Question: It just occured those days and It's never occured before,see the logs:
'''
java.lang.NoClassDefFoundError: Could not initialize class org.springframework.beans.factory.BeanCreationException
at org.springframework.beans.factory.support.AbstractAutowireCapableBeanFactory.doCreateBean(AbstractAutowireCapableBeanFactory.java:527)
at org.springframework.beans.factory.support.AbstractAutowireCapableBeanFactory.createBean(AbstractAutowireCapableBeanFactory.java:456)
at org.springframework.beans.factory.support.AbstractBeanFactory$1.getObject(AbstractBeanFactory.java:291)
at org.springframework.beans.factory.support.DefaultSingletonBeanRegistry.getSingleton(DefaultSingletonBeanRegistry.java:222)
at org.springframework.beans.factory.support.AbstractBeanFactory.doGetBean(AbstractBeanFactory.java:288)
at org.springframework.beans.factory.support.AbstractBeanFactory.getBean(AbstractBeanFactory.java:190)
at org.springframework.beans.factory.support.DefaultListableBeanFactory.preInstantiateSingletons(DefaultListableBeanFactory.java:580)
at org.springframework.context.support.AbstractApplicationContext.finishBeanFactoryInitialization(AbstractApplicationContext.java:895)
at org.springframework.context.support.AbstractApplicationContext.refresh(AbstractApplicationContext.java:425)
at org.springframework.test.context.support.AbstractGenericContextLoader.loadContext(AbstractGenericContextLoader.java:84)
at org.springframework.test.context.support.AbstractGenericContextLoader.loadContext(AbstractGenericContextLoader.java:1)
at org.springframework.test.context.TestContext.loadApplicationContext(TestContext.java:280)
at org.springframework.test.context.TestContext.getApplicationContext(TestContext.java:304)
at org.springframework.test.context.support.DependencyInjectionTestExecutionListener.injectDependencies(DependencyInjectionTestExecutionListener.java:109)
at org.springframework.test.context.support.DependencyInjectionTestExecutionListener.prepareTestInstance(DependencyInjectionTestExecutionListener.java:75)
at org.springframework.test.context.TestContextManager.prepareTestInstance(TestContextManager.java:321)
at org.springframework.test.context.junit4.SpringJUnit4ClassRunner.createTest(SpringJUnit4ClassRunner.java:220)
at org.springframework.test.context.junit4.SpringJUnit4ClassRunner$1.runReflectiveCall(SpringJUnit4ClassRunner.java:301)
at org.junit.internal.runners.model.ReflectiveCallable.run(ReflectiveCallable.java:15)
at org.springframework.test.context.junit4.SpringJUnit4ClassRunner.methodBlock(SpringJUnit4ClassRunner.java:303)
at org.springframework.test.context.junit4.SpringJUnit4ClassRunner.runChild(SpringJUnit4ClassRunner.java:240)
at org.junit.runners.BlockJUnit4ClassRunner.runChild(BlockJUnit4ClassRunner.java:50)
at org.junit.runners.ParentRunner$3.run(ParentRunner.java:193)
at org.junit.runners.ParentRunner$1.schedule(ParentRunner.java:52)
at org.junit.runners.ParentRunner.runChildren(ParentRunner.java:191)
at org.junit.runners.ParentRunner.access$000(ParentRunner.java:42)
at org.junit.runners.ParentRunner$2.evaluate(ParentRunner.java:184)
at org.springframework.test.context.junit4.statements.RunBeforeTestClassCallbacks.evaluate(RunBeforeTestClassCallbacks.java:61)
at org.springframework.test.context.junit4.statements.RunAfterTestClassCallbacks.evaluate(RunAfterTestClassCallbacks.java:70)
at org.junit.runners.ParentRunner.run(ParentRunner.java:236)
at org.springframework.test.context.junit4.SpringJUnit4ClassRunner.run(SpringJUnit4ClassRunner.java:180)
at org.eclipse.jdt.internal.junit4.runner.JUnit4TestReference.run(JUnit4TestReference.java:49)
at org.eclipse.jdt.internal.junit.runner.TestExecution.run(TestExecution.java:38)
at org.eclipse.jdt.internal.junit.runner.RemoteTestRunner.runTests(RemoteTestRunner.java:467)
at org.eclipse.jdt.internal.junit.runner.RemoteTestRunner.runTests(RemoteTestRunner.java:683)
at org.eclipse.jdt.internal.junit.runner.RemoteTestRunner.run(RemoteTestRunner.java:390)
at org.eclipse.jdt.internal.junit.runner.RemoteTestRunner.main(RemoteTestRunner.java:197)
'''
Here is my code window:

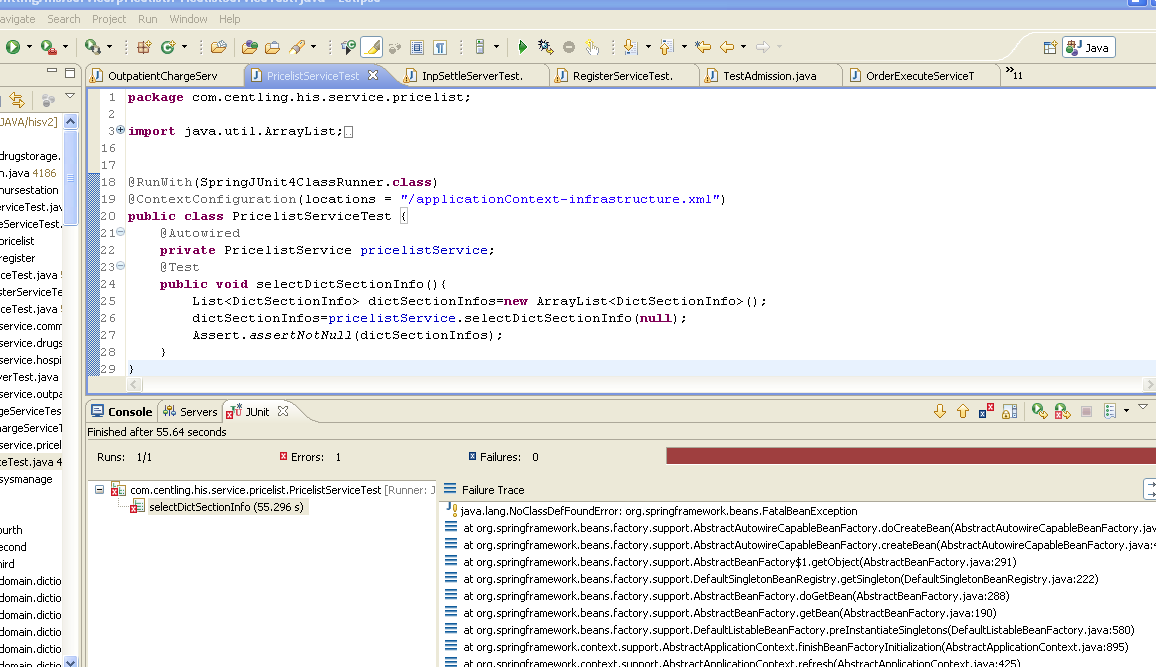
Answer: It looks like a classpath issue. How do you run your JUnit test?
When you run your application in tomcat, tomcat will add Servlet related jars to your classpath. But JUnit will not unless IDE/build tool/yourself specify it.